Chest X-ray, AP view. Patient: 43 years old, sex M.
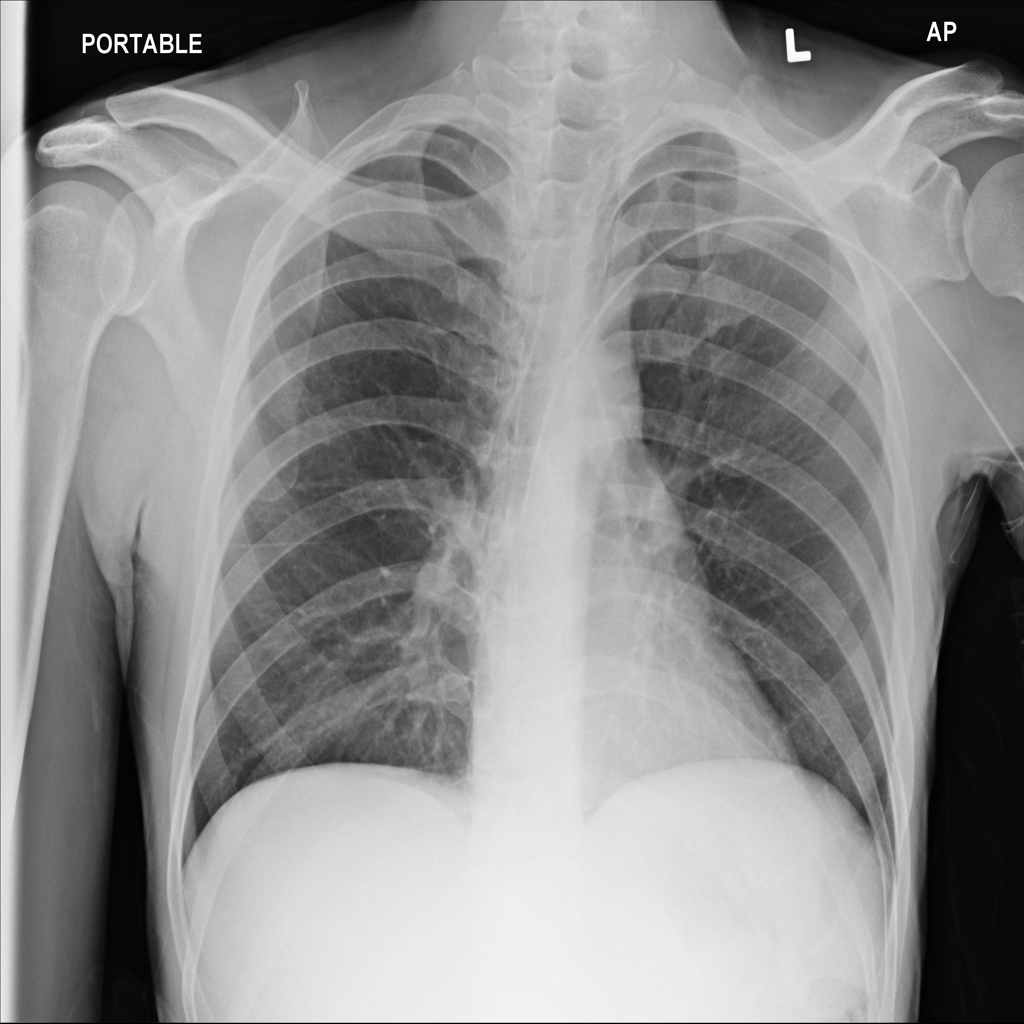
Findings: No Finding